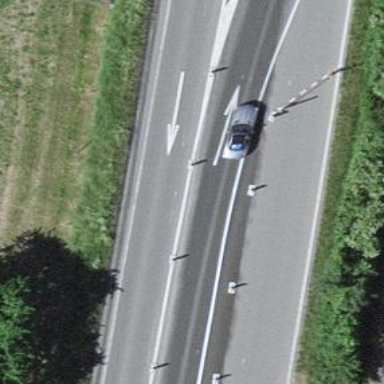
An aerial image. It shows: Asphalt motorway categorized as trunk road.